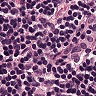
Metastatic tissue present: no